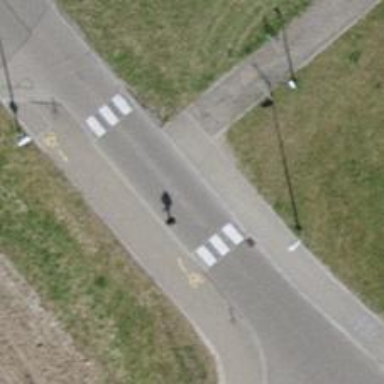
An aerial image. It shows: Table-style traffic calming feature.